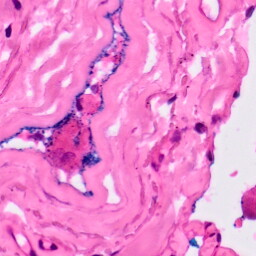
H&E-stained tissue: Lung